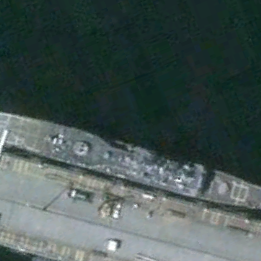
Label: Ticonderoga-class_cruiser